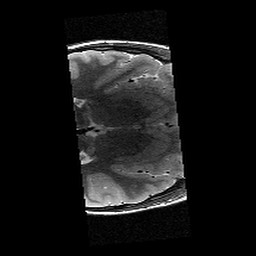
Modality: T2w
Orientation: axial
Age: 11
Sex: male
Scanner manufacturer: siemens
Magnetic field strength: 3 T
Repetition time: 9.23 s
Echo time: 0.067 s